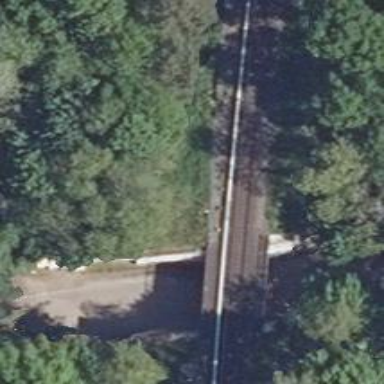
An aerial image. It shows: Bridge for electrified light rail.